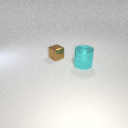
large cyan metal cylinder to the right of small brown metal cube